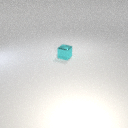
small cyan metal cube